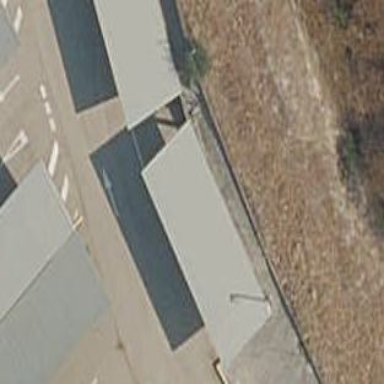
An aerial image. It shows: Carport building.